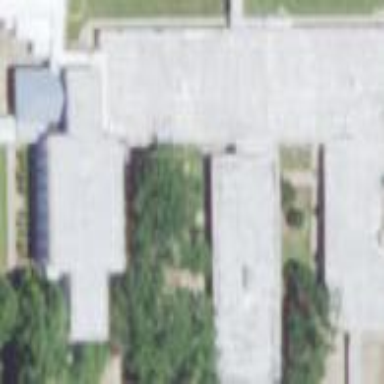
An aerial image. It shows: School building.